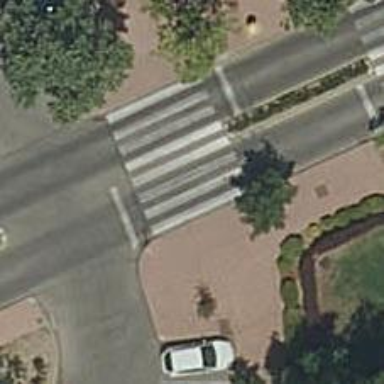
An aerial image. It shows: Uncontrolled crossing on the road.